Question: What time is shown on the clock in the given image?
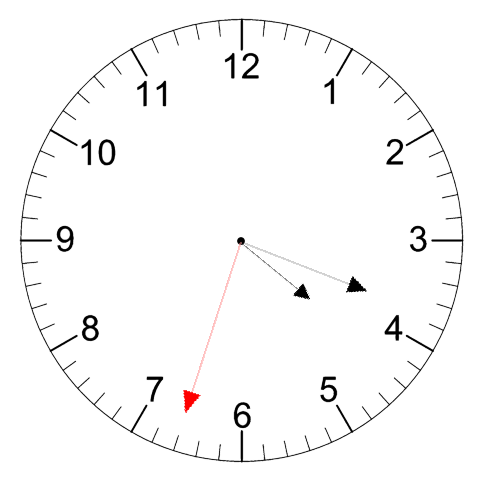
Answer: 04:18:33